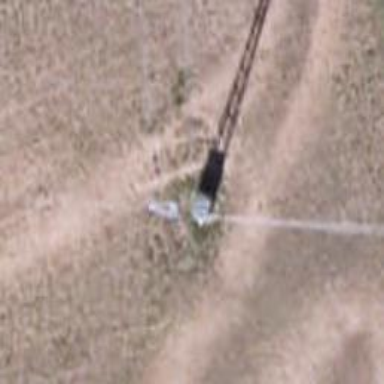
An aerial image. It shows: Power line in the image.